Field crop: tomato
Growth stage: 1
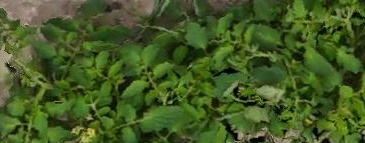
Species: tomato